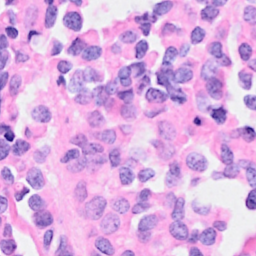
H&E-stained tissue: Breast